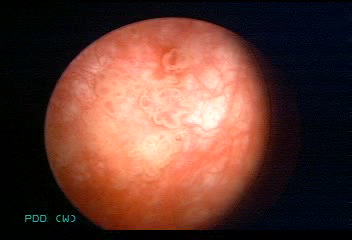
Modality: WLC
Class: Malignant
Subclass: LowGradePapillary
Lesion: L1
Stage: Ta
Morphology: Papillary
Bladder cancer association: Yes
Annotated structures: Tumor